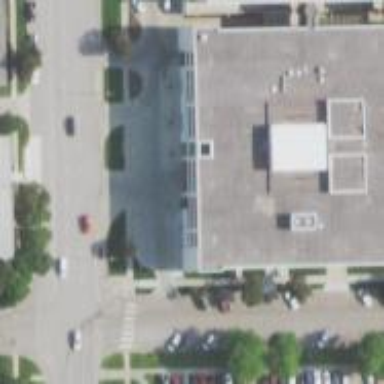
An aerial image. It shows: Government office building.